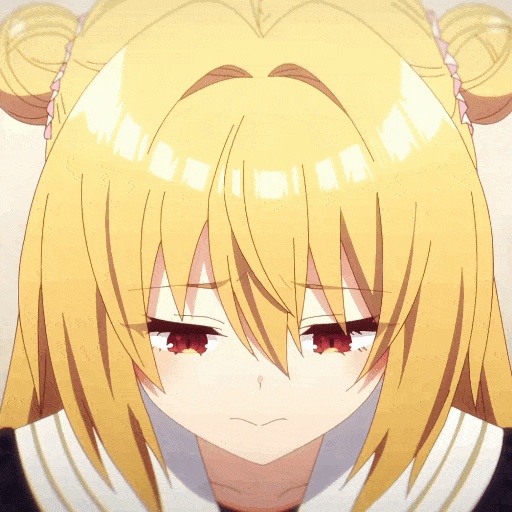
Label: anime